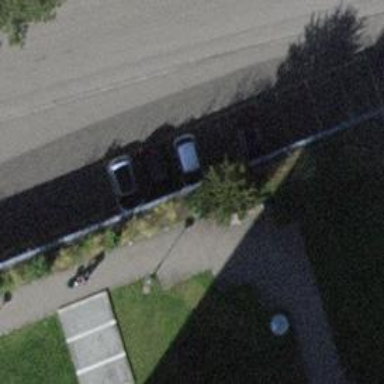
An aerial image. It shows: Parking area is available.